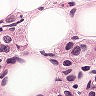
Metastatic tissue present: yes